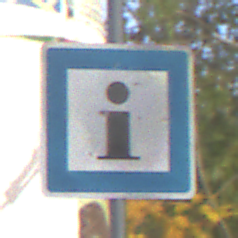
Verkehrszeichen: Informationsstelle
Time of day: MorningAfternoon
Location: Outdoor (Urban)
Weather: PartlyCloudy
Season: NotSpecified
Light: Natural